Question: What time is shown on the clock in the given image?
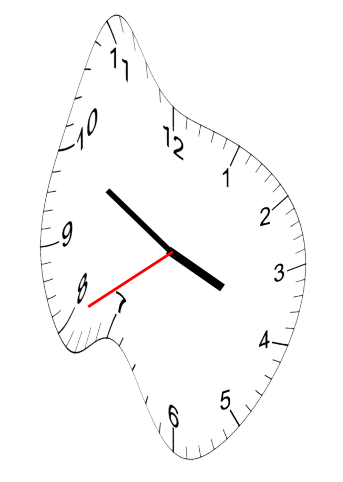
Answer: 03:49:40